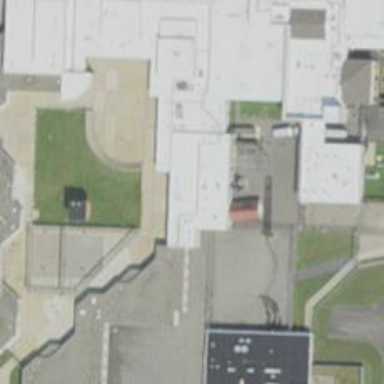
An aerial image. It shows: Prison.